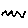
Label: zigzag